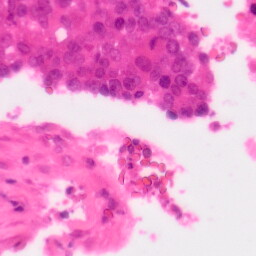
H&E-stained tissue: Colon